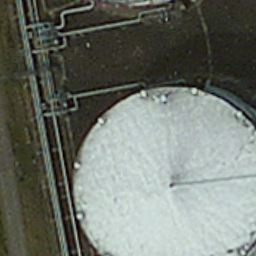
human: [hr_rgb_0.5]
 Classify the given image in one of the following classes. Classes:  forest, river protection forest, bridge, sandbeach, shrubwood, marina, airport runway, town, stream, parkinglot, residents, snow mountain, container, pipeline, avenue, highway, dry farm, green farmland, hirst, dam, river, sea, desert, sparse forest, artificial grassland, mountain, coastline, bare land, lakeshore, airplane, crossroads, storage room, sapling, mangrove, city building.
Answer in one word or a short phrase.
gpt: storage room